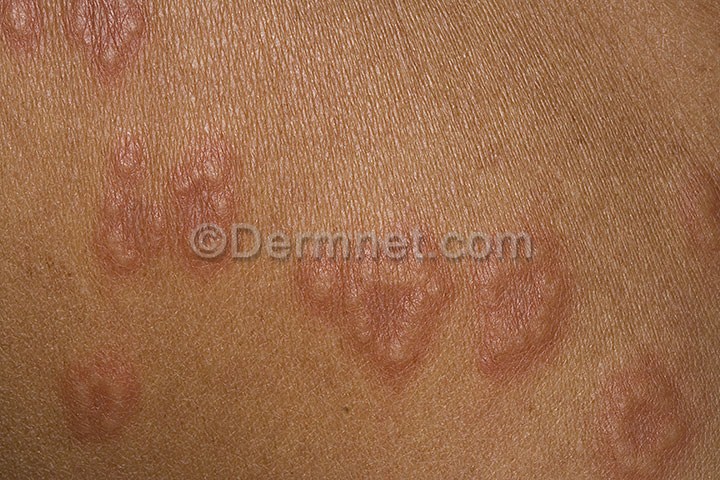
Disease: Vasculitis Photos